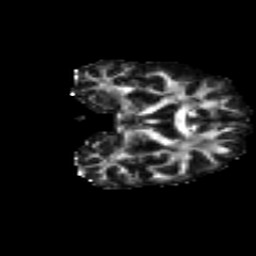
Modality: FA
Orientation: coronal
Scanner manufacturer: siemens
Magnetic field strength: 3 T
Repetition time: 4.16 s
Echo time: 0.0806 s